Field crop: maize
Growth stage: 1
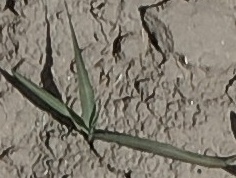
Species: sorghum